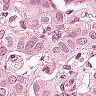
Metastatic tissue present: yes